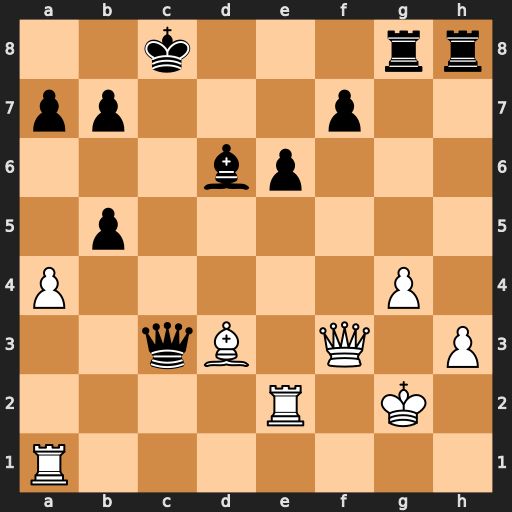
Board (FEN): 2k3rr/pp3p2/3bp3/1p6/P5P1/2qB1Q1P/4R1K1/R7
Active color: w
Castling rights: -
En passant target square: -
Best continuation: Rc2 Qxc2+ Bxc2